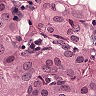
Metastatic tissue present: yes